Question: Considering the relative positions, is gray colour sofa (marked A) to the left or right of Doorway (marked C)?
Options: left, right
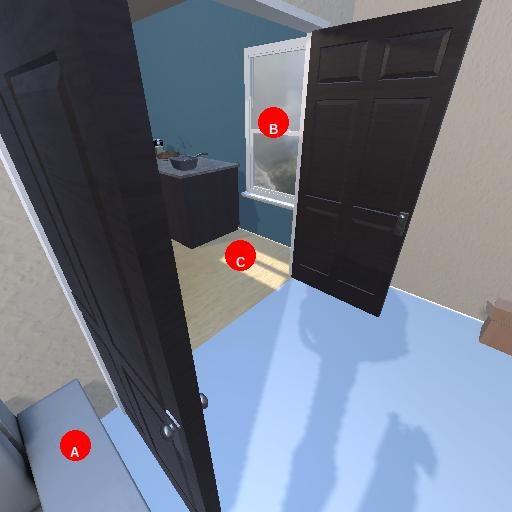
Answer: left